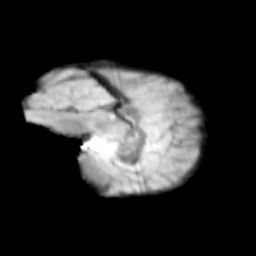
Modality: T2w
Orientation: sagittal
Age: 11
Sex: female
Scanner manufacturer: siemens
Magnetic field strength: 3 T
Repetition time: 3.8 s
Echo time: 0.07 s